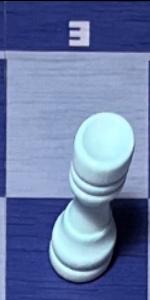
Label: Rook_White